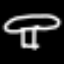
Label: mushroom